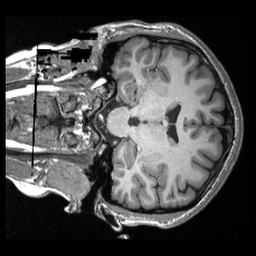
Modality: T1w
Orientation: coronal
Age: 20
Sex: female
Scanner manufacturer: siemens
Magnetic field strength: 3 T
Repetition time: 2.3 s
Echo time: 0.00308 s